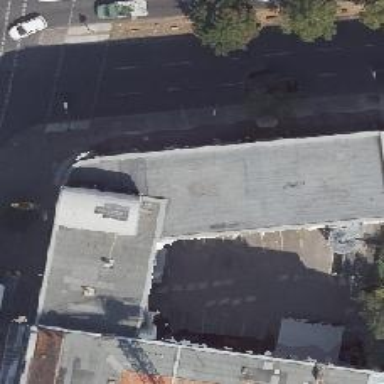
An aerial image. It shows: Furniture shop.